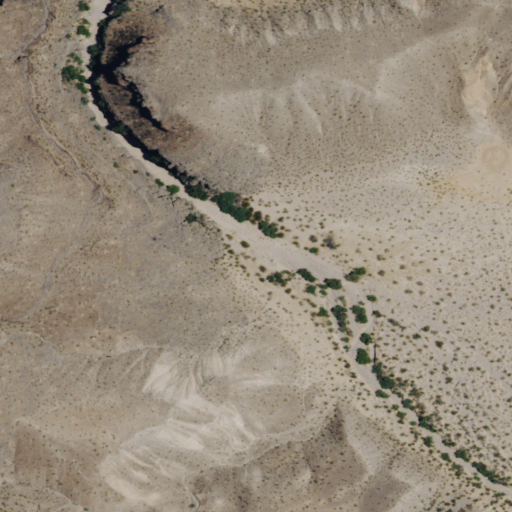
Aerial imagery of valley in Nevada named Double Canyon containing shrub and barren land